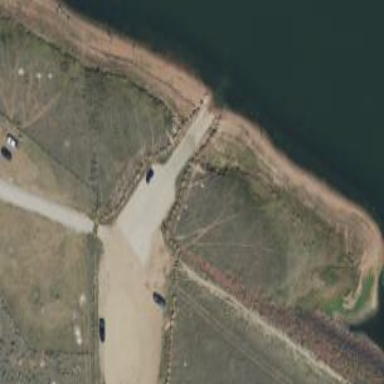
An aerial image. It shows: Slipway for leisure land vehicles on service road.